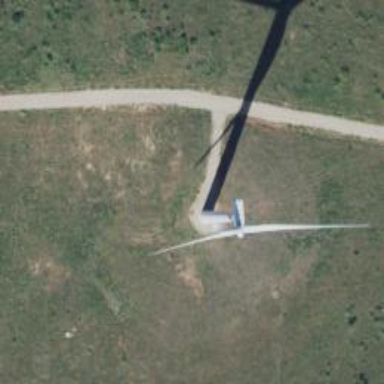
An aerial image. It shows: Wind generator powered by wind. The generator type is horizontal axis and it uses wind turbines.